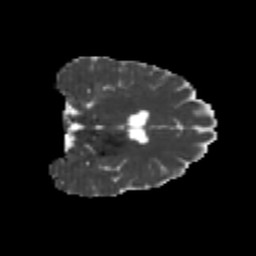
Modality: MD
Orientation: coronal
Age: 21
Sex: male
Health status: healthy
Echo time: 0.074 s